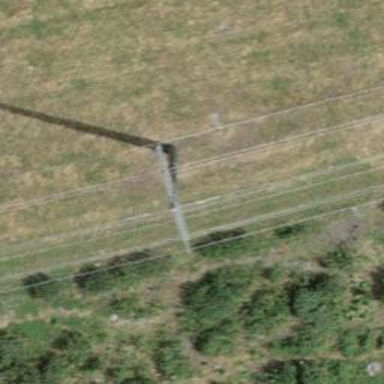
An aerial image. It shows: Power tower.